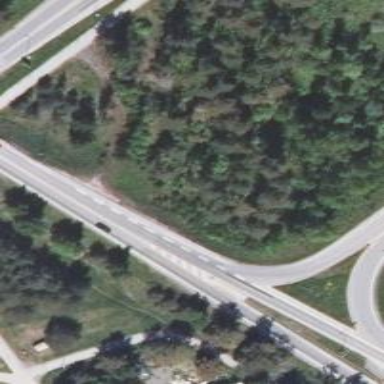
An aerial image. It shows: Trunk highway.